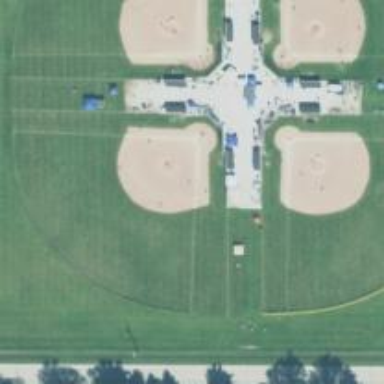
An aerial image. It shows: Softball pitch for leisure land activities.